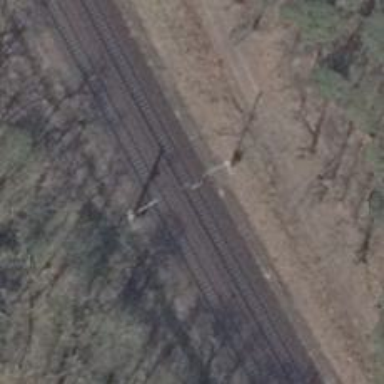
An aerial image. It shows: Railway milestone with catenary mast.